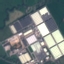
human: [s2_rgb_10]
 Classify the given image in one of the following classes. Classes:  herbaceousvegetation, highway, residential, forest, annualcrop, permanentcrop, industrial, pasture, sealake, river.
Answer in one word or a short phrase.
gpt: Industrial